Question: > SPIN is a way to represent a wide range of business rules.
This is the official one line description for spin ('spinrdf').
Spin enables users to represent their rules with sparqls in ontologies.
I needed to make these descriptions since there is no spinrdf tag.
I have been using spin about a week to write some rules. Now I'm writing some functions to simplify my sparqls in my rules. I have a written a simple date comparison function 'compareDates'. When I call the function with the following sparql there is no errors and gives the expected result.
'''
SELECT ?result
WHERE {
BIND(:compareDates("2015-03-03"^^xsd:date, "2015-06-09"^^xsd:date) as ?result)
}
'''
I would like to use 'sp:now' function comes with spin. When I use the following sparql I have no output.
'''
SELECT ?result
WHERE {
BIND(:compareDates("2015-03-03"^^xsd:date, sp:now()) as ?result)
}
'''
Then I tried the following, but no luck:
'''
SELECT ?result
WHERE {
BIND(sp:now() as ?now)
BIND(:compareDates("2015-03-03"^^xsd:date, ?now) as ?result)
}
'''
And then I decided to see what sp:now returns and I have runned the following sparql the result is null. This lead me to a conclusion that I won't be able to run this function.
'''
SELECT ?now
WHERE {
BIND(sp:now() as ?now)
}
'''
I would like to use that function or similar one but I don't get the problem. Any comment is appreciated.
As shown in the following screenshot, the function does not contain any body! This would be the problem but, why it's been placed in the related ontology if won't work.

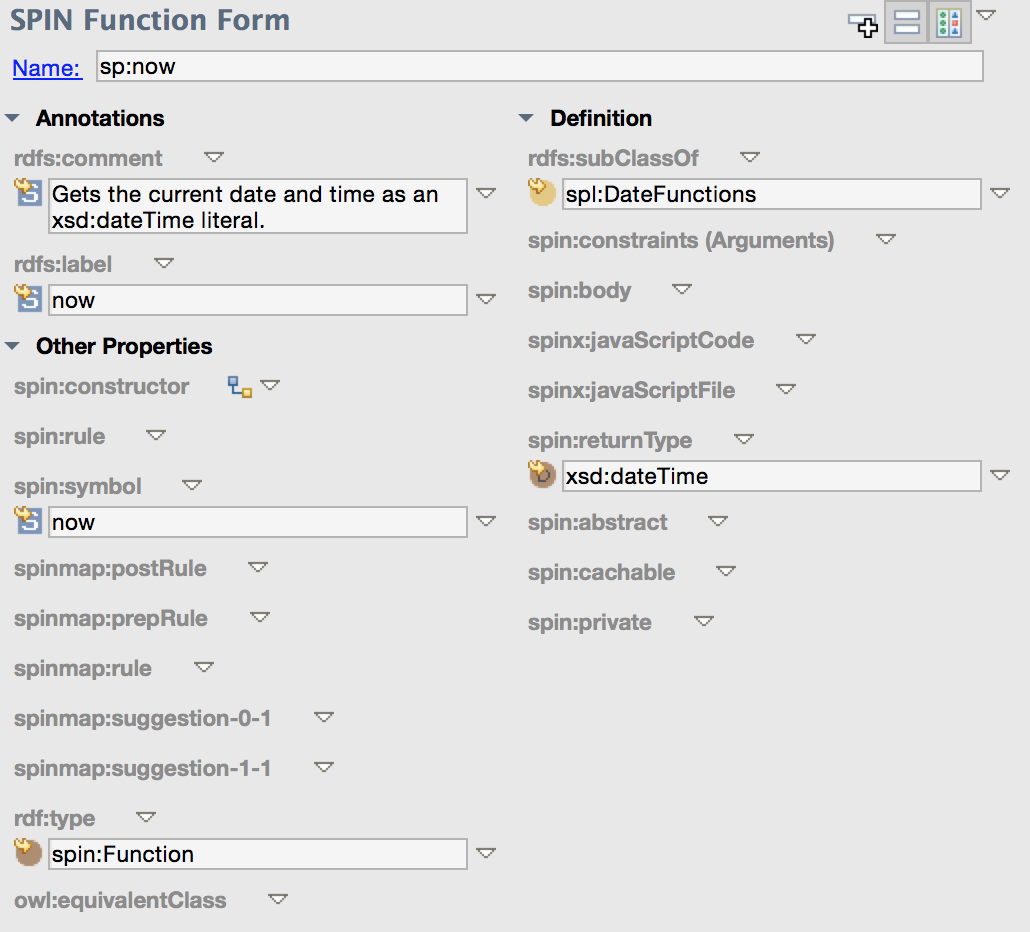
Answer: After some research I have find out two alternative methods for having now datetime. In fact there exists a sparql implementaion of 'now()' function documented <URL>.
'''
SELECT ?now
WHERE {
BIND(now() as ?now).
}
'''
This sparql will return the following:
'''
[now]
2015-03-24T22:12:29.183+02:00
'''
There is an alternative method placed in spin ontology; 'afn:now()' which is placed under 'spl:MiscFunctions' class. This function will give the same result.
By the way, I have been using 'xsd:date' as my functions argument but the both now function alternatives returns 'xsd:dateTime' literals.
To convert these to 'xsd:date' is another story.
There exists some cast functions but they convert only type but not trim the hour part of the 'xsd:dateTime' which causes my comparison to fail.
Thus have come up with the following sparql which uses an indirect approach to convert 'xsd:dateTime' to 'xsd:date' :
'''
SELECT ?nowDateTime ?nowDate
WHERE {
BIND(now() as ?nowDateTime).
BIND(spif:cast(spif:dateFormat(?nowDateTime, "yyyy-MM-dd"), xsd:date) as ?nowDate).
}
'''
Which converted the successfully.
This could be a premature way to convert between to date literal types but this is what I have came up to solve my problem.
Any advice is appreciated.